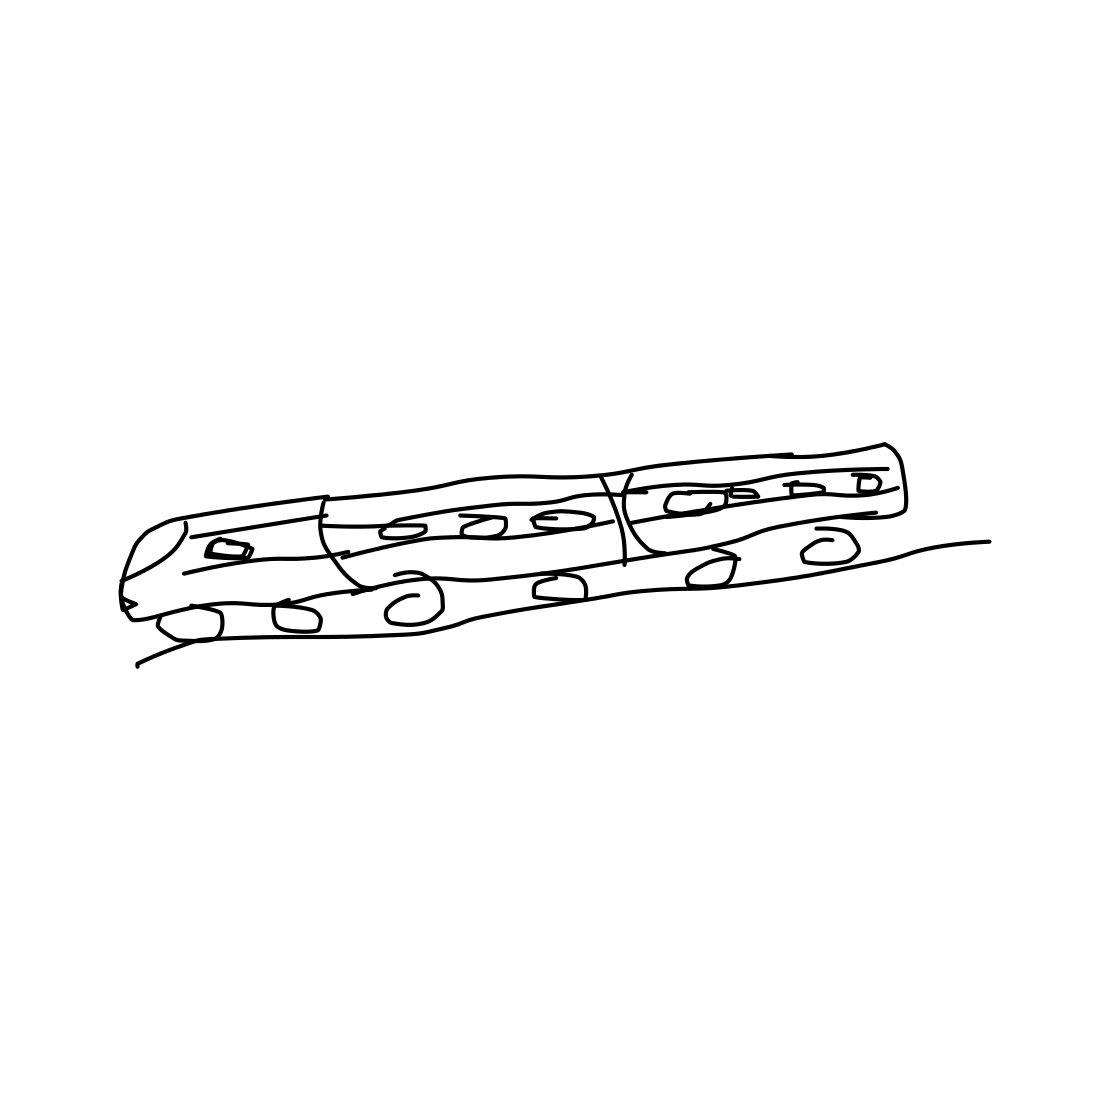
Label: train